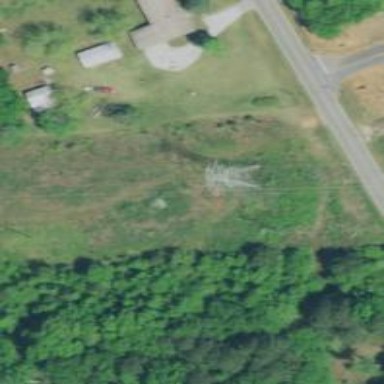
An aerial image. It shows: Lattice structure tower used for power distribution.